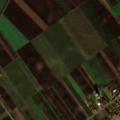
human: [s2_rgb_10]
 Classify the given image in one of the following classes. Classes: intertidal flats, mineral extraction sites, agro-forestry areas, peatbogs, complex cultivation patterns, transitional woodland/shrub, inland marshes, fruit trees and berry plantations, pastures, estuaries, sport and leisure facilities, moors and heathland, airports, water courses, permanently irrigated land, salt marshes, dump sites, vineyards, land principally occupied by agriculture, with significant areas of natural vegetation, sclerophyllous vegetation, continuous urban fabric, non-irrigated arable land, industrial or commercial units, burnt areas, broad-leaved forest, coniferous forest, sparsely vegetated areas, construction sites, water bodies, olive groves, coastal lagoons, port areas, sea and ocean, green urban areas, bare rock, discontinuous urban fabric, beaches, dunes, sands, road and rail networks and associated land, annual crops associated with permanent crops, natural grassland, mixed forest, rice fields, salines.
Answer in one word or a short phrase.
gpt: discontinuous urban fabric, non-irrigated arable land, complex cultivation patterns